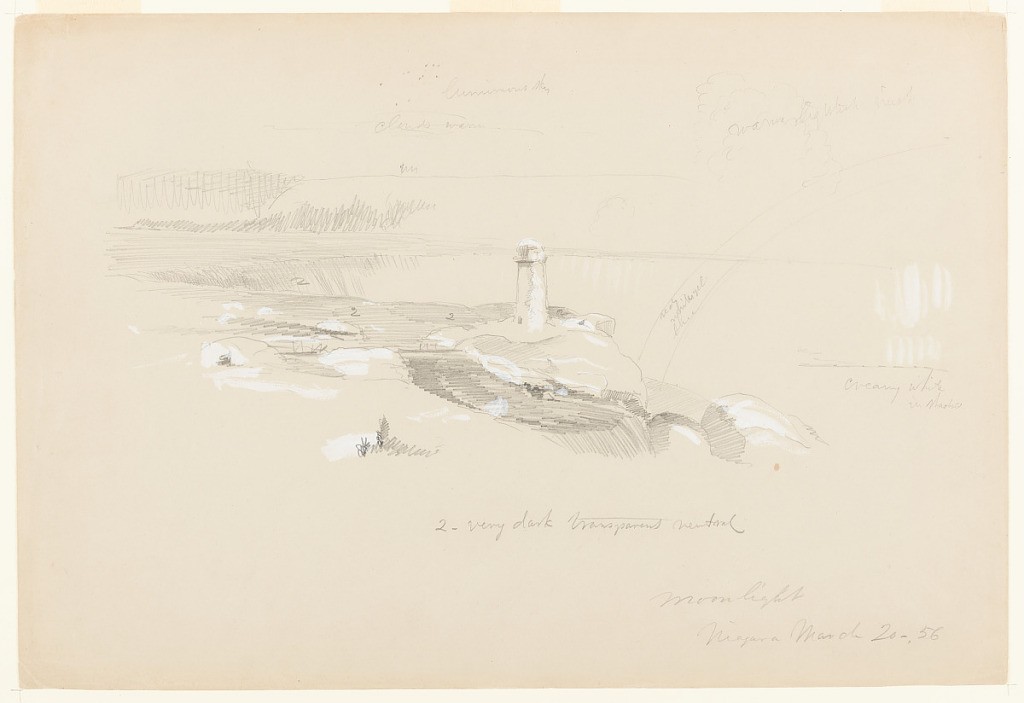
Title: Moonlight Rainbow over Horseshoe Falls, Niagara Falls, New York
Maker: Frederic Edwin Church, American, 1826–1900
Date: March 20, 1856
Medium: Graphite and white gouache on tan wove paper
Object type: Drawing
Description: Landscape sketch showing a nocturnal view of a lunar rainbow beside Horseshoe Falls and Terrapin Tower in winter. The tower is prominently situated at center, while the immense curving edge of Horseshoe Falls stretches into the background, where a puffy cloud hangs in the sky at upper right. Beside the Terrapin Tower at right, a rainbow--produced by the light of the moon--begins arching over the falls and extends out of view at right.